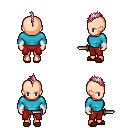
a pixel art fantasy rpg character, female body template, human, light skin, teal long-sleeve shirt, red pants, white blonde mohawk hairstyle, white cloth bracers, brown slippers, dagger, four views (front, back, left, right), 2x2 character sprite sheet, small pixel art, hard edges, no anti-aliasing